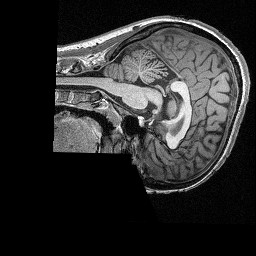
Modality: T1map
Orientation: sagittal